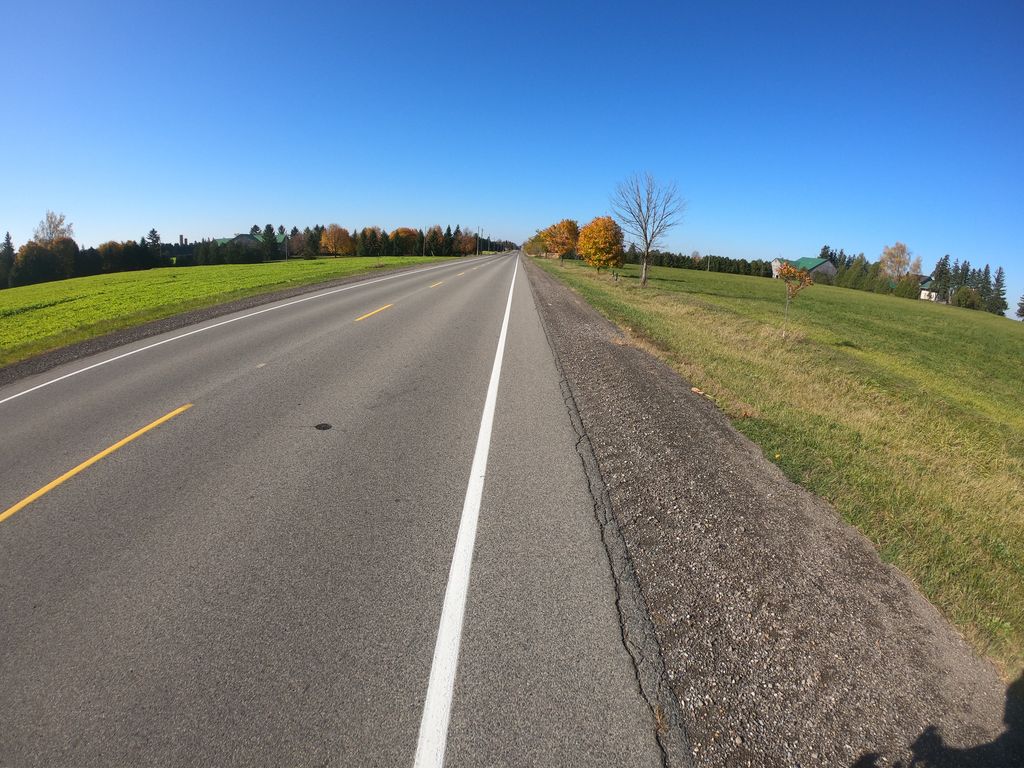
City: kitchener-waterloo